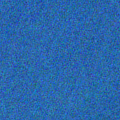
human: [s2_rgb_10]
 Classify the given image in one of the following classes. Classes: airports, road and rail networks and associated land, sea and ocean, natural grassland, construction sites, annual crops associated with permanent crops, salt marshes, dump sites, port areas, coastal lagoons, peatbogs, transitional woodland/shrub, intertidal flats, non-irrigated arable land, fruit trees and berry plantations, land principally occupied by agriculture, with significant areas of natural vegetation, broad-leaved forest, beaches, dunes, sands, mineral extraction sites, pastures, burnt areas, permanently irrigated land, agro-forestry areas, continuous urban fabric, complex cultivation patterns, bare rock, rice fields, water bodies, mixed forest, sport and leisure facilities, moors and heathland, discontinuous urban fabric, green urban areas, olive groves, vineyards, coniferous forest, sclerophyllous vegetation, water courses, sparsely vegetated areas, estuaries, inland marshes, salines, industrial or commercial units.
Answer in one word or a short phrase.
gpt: sea and ocean